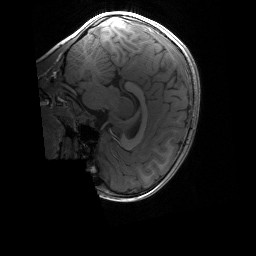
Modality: T1w
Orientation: sagittal
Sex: male
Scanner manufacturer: siemens
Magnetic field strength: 3 T
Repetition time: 1.9 s
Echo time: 0.00243 s